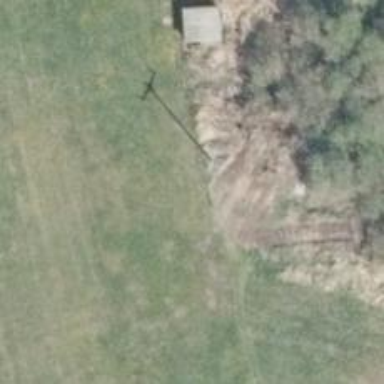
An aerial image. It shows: Power pole.